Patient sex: F
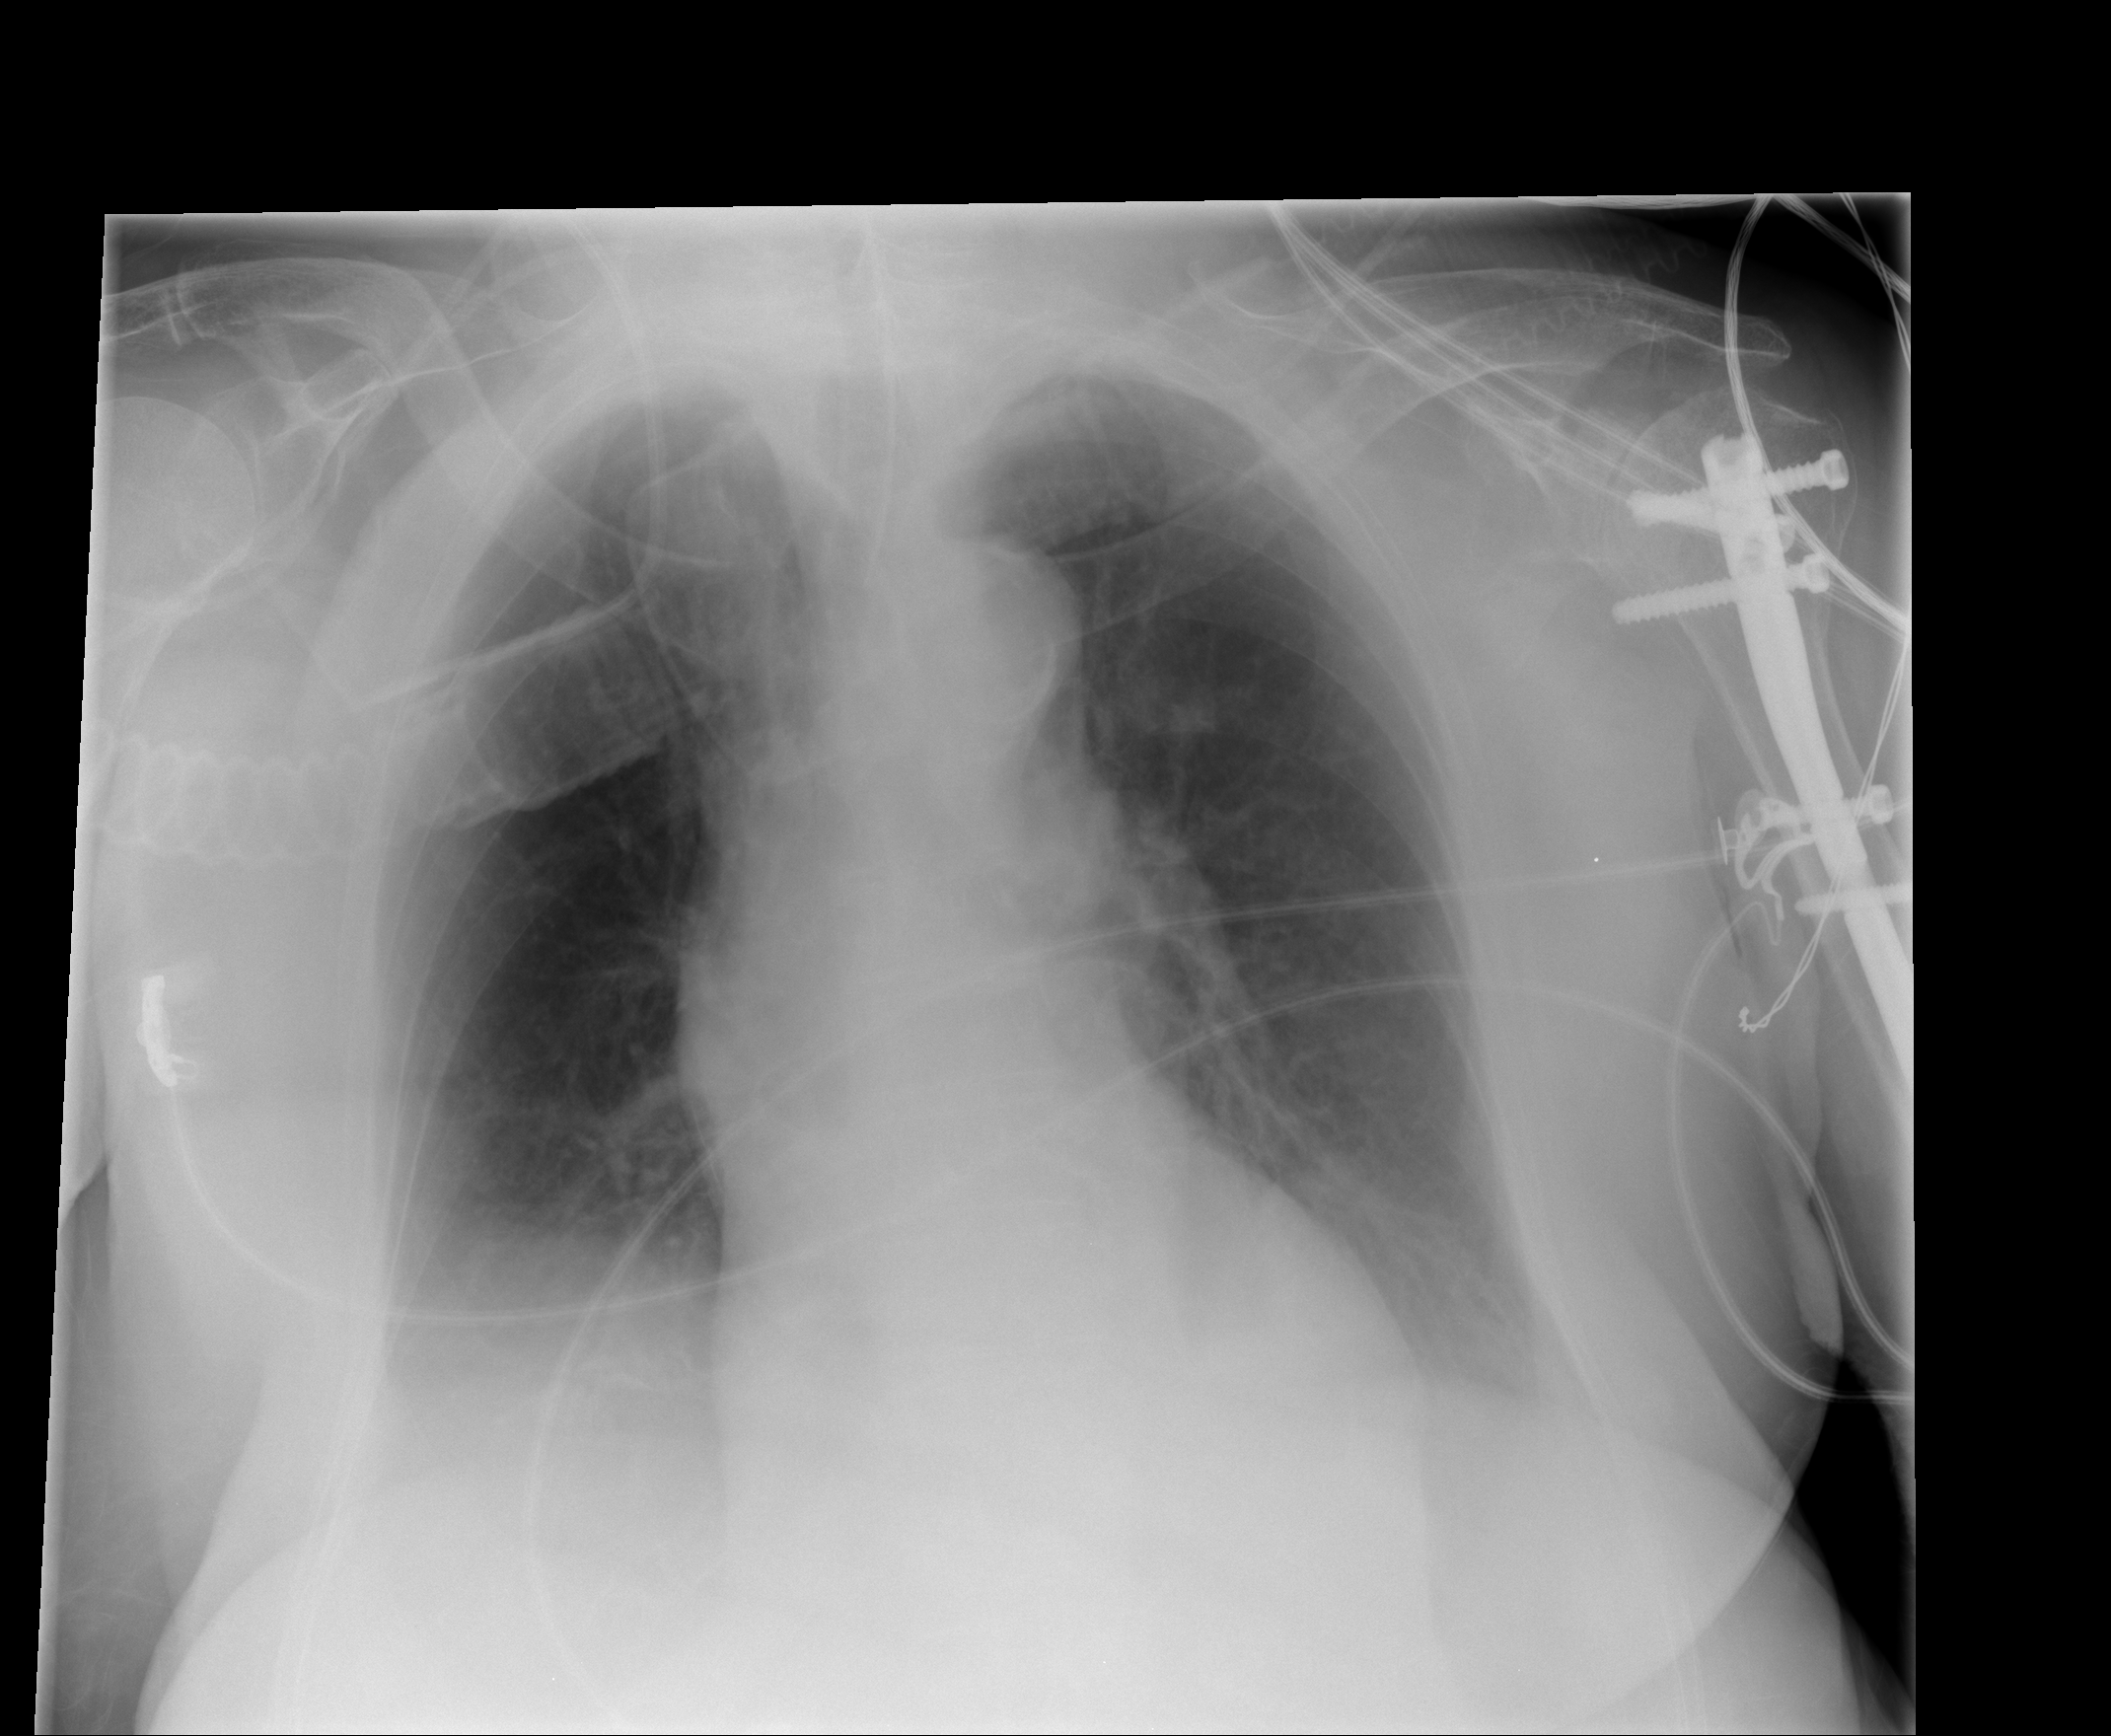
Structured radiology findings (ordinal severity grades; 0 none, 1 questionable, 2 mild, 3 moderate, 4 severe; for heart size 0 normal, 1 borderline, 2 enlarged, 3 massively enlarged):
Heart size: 0
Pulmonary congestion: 0
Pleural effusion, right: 2
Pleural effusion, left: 0
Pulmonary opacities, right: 0
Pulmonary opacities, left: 0
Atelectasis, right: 0
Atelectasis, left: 0